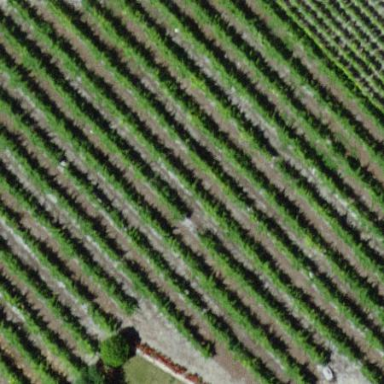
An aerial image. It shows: Vineyard where grapes are grown.